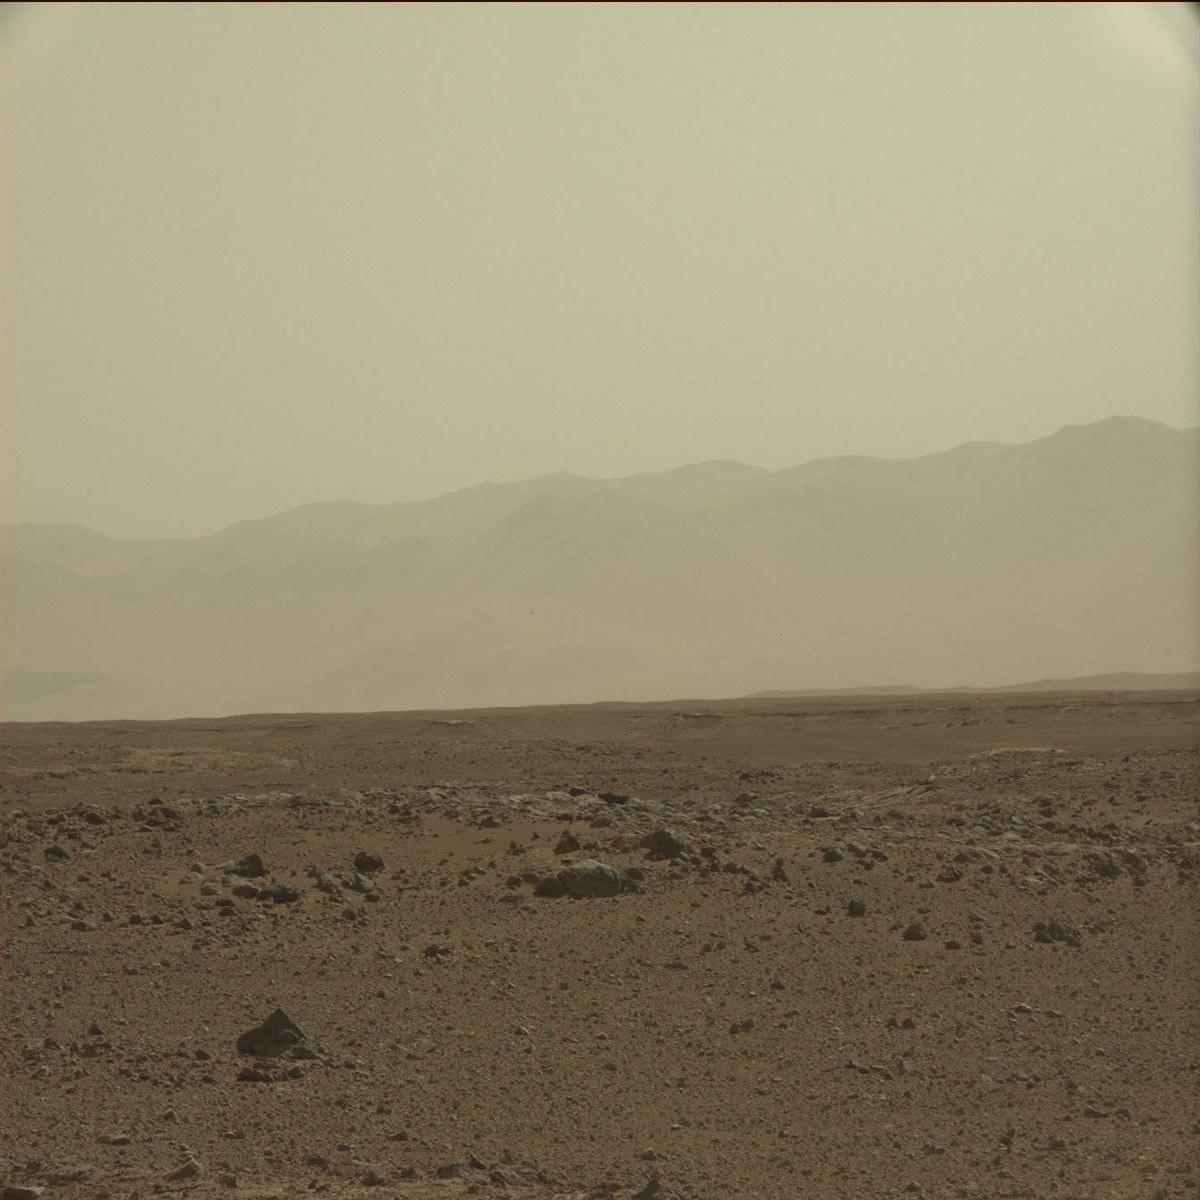
Terrain classes present: Bedrock, Ridge, Sand / Soil, Sky